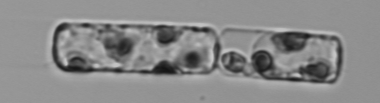
Label: Guinardia_delicatula_TAG_internal_parasite